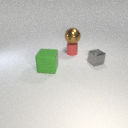
large brown metal sphere above small red rubber cylinder